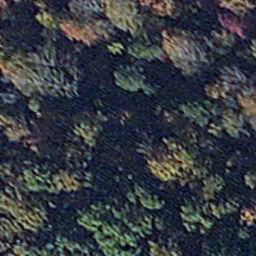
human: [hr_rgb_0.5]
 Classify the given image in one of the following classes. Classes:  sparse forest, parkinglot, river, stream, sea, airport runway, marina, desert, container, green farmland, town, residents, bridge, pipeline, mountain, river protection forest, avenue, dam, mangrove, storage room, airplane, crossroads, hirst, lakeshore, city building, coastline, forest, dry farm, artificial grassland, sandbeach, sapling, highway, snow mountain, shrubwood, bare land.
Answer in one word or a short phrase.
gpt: mangrove